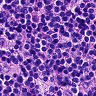
Metastatic tissue present: no